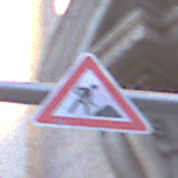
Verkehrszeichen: Arbeitsstelle
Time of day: SunriseSunset
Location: Outdoor (Urban)
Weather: Clear
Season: NotSpecified
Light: Natural